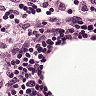
Metastatic tissue present: no